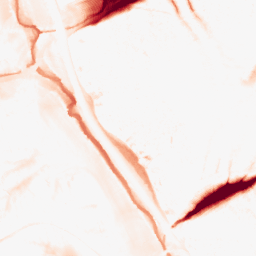
Category: morphological
Decomposition family: tophat
Decomposition parameters: size: 20
mode: black
Upsampling method: regularized
Upsampling parameters: scale: 4
lambda_reg: 0.001
Upsampling scale: 4